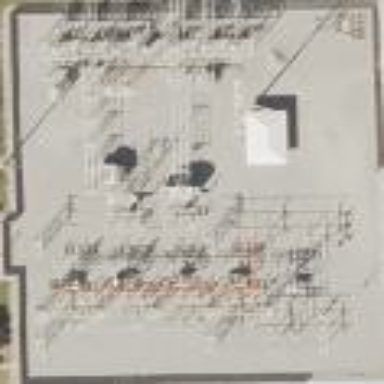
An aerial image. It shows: Distribution power substation secured by fence.